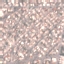
Land use / land cover: Residential